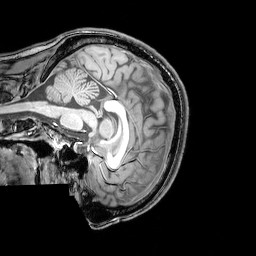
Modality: T1w
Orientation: sagittal
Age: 25
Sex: male
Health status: healthy
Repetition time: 0.081 s
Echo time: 0.037 s